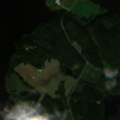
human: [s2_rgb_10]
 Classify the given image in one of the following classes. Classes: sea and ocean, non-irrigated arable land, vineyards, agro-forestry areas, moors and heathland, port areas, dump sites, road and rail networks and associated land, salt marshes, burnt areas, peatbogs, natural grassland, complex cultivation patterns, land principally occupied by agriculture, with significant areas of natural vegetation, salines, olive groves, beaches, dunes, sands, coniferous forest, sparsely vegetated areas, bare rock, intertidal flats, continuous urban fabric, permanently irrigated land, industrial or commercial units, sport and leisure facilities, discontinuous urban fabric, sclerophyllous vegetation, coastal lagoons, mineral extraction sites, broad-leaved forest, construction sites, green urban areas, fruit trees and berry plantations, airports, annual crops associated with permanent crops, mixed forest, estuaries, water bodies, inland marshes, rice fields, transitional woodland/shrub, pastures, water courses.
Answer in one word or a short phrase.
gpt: mixed forest, water bodies